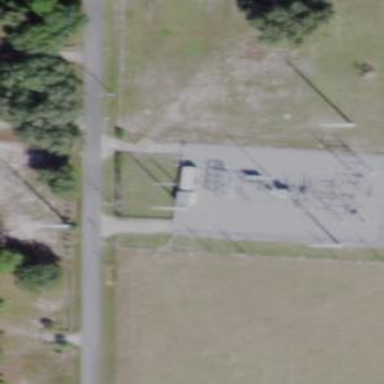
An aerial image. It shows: There is distribution substation enclosed by fence.